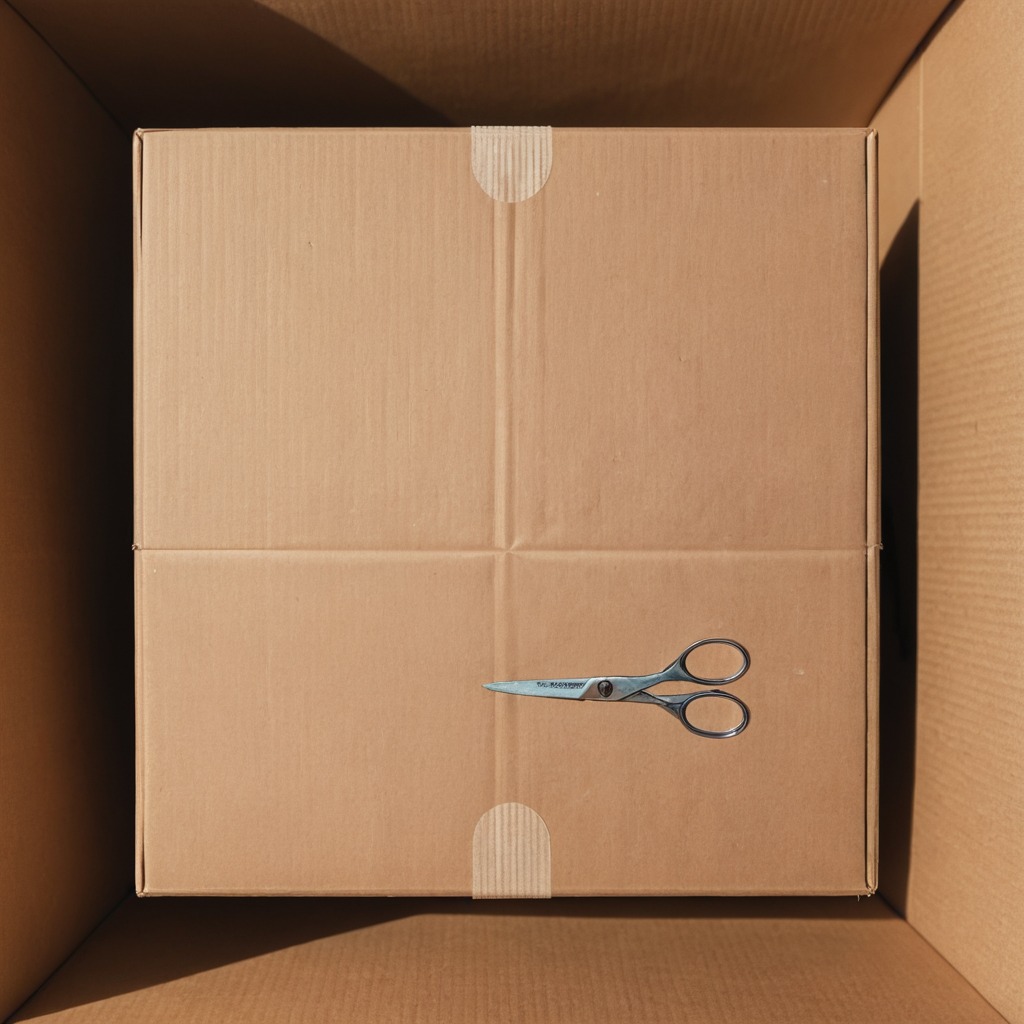
A scissor is lying on a clean dry cardboard box surface in an outdoor workshop during daytime bright natural light soft shadows slightly creased but